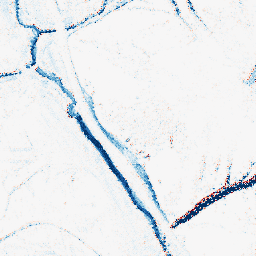
Category: morphological
Decomposition family: morphological_ellipse
Decomposition parameters: operation: closing
width: 10
height: 10
Upsampling method: regularized
Upsampling parameters: scale: 2
lambda_reg: 0.1
Upsampling scale: 2